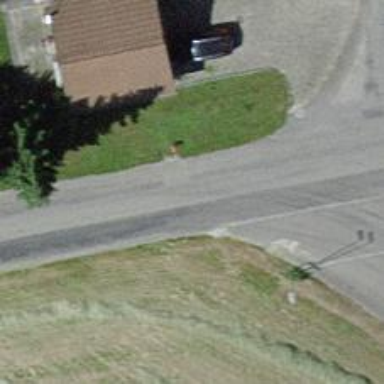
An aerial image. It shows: Residential road.